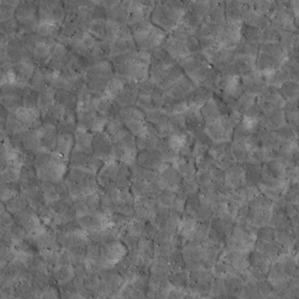
Label: non_frost